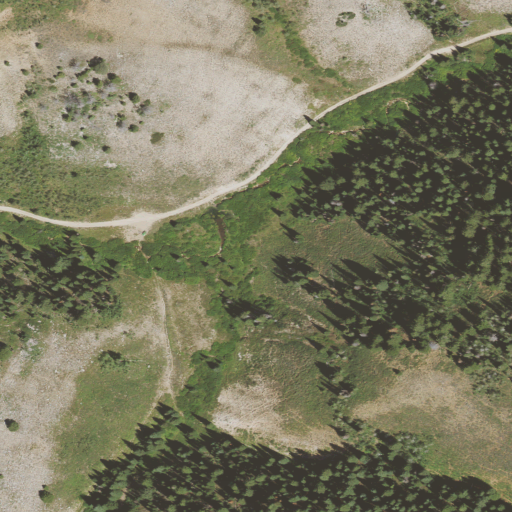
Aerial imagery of valley in Utah named Sleepy Gulch containing shrub, evergreen forest, deciduous forest, woody wetlands, and grassland